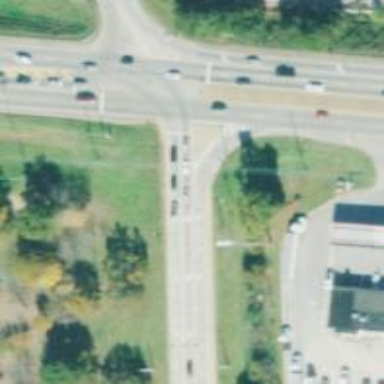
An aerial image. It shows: Asphalt road with primary link designation.